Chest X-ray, PA view. Patient: 55 years old, sex F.
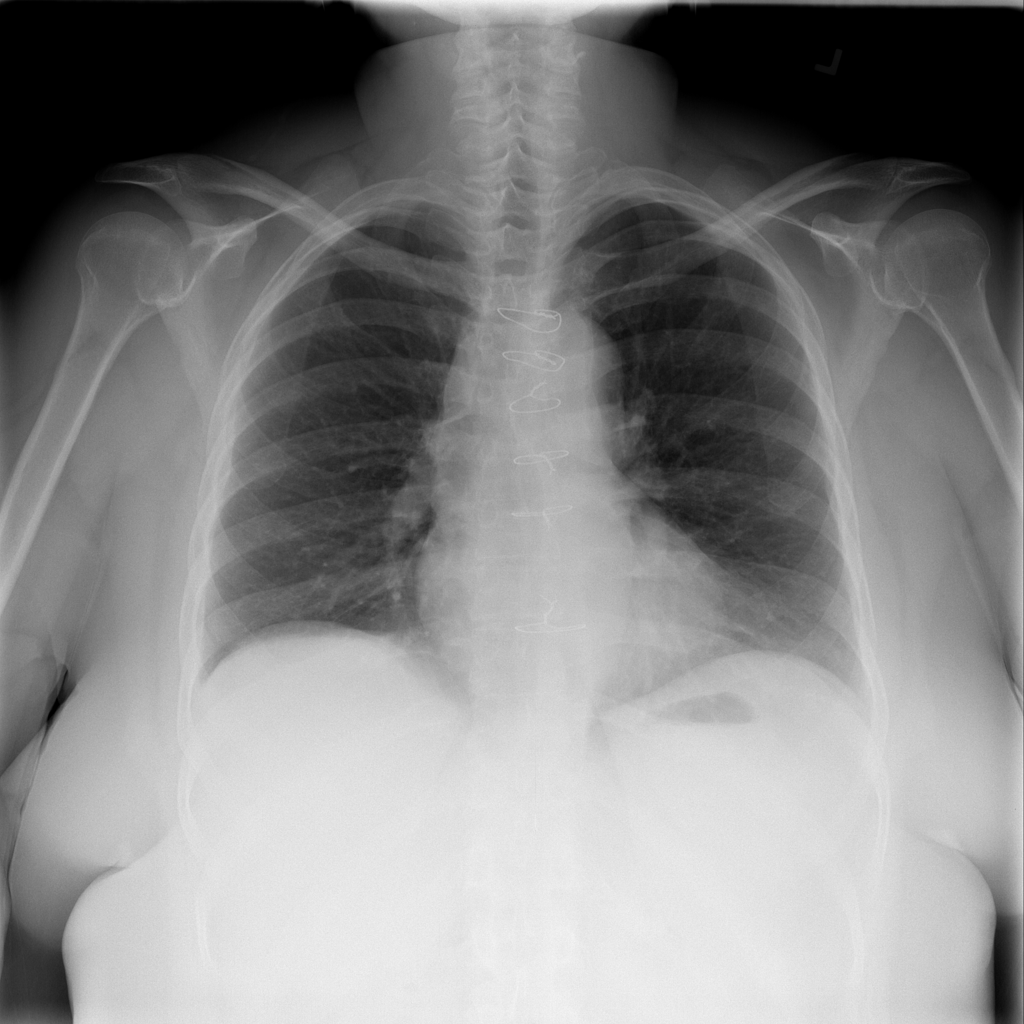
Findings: No Finding